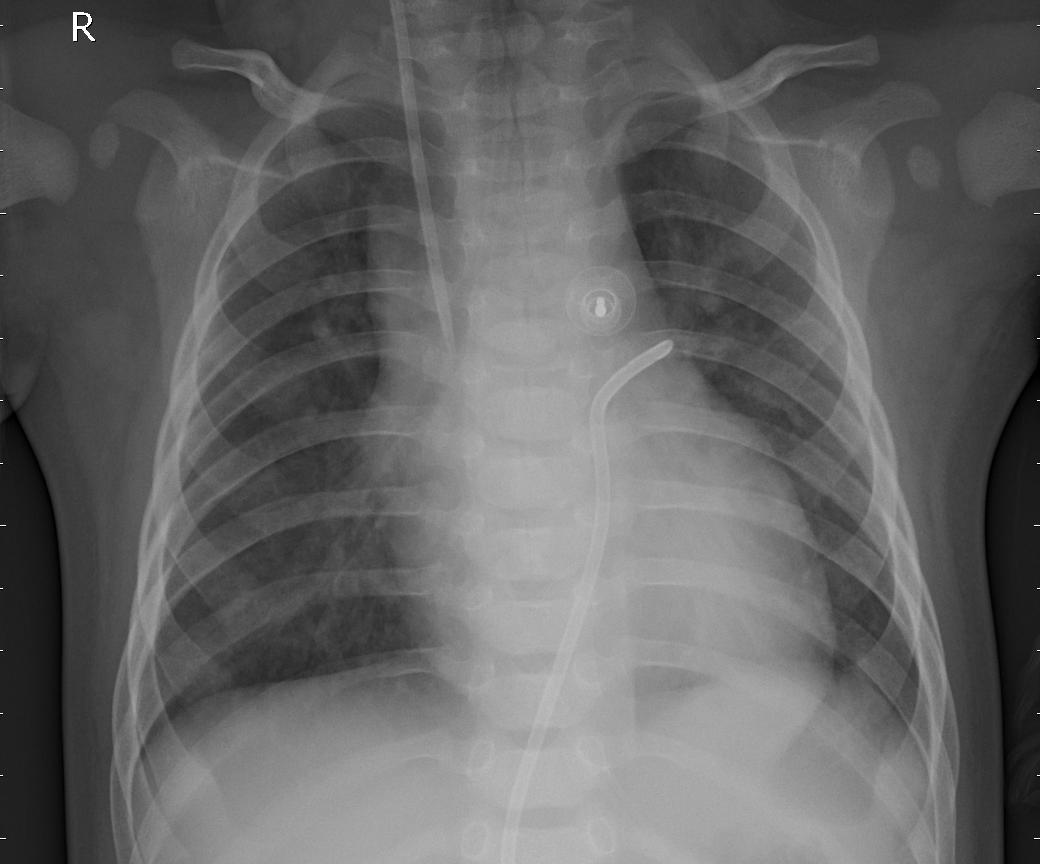
Diagnosis: PNEUMONIA